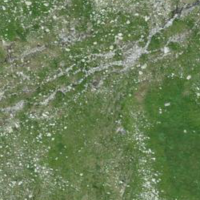
EUNIS habitat code: 26
Species observed at this site:
Oenanthe oenanthe
Gypaetus barbatus
Anthus spinoletta
Phoenicurus ochruros
Nucifraga caryocatactes
Turdus viscivorus
Corvus corax
Pyrrhocorax graculus
Aquila chrysaetos
Ptyonoprogne rupestris
Accipiter nisus